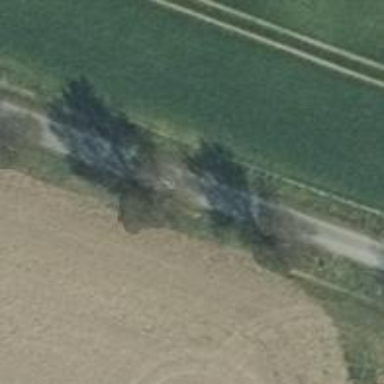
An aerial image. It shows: Avenue lined with trees.